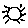
Label: sun